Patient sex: M
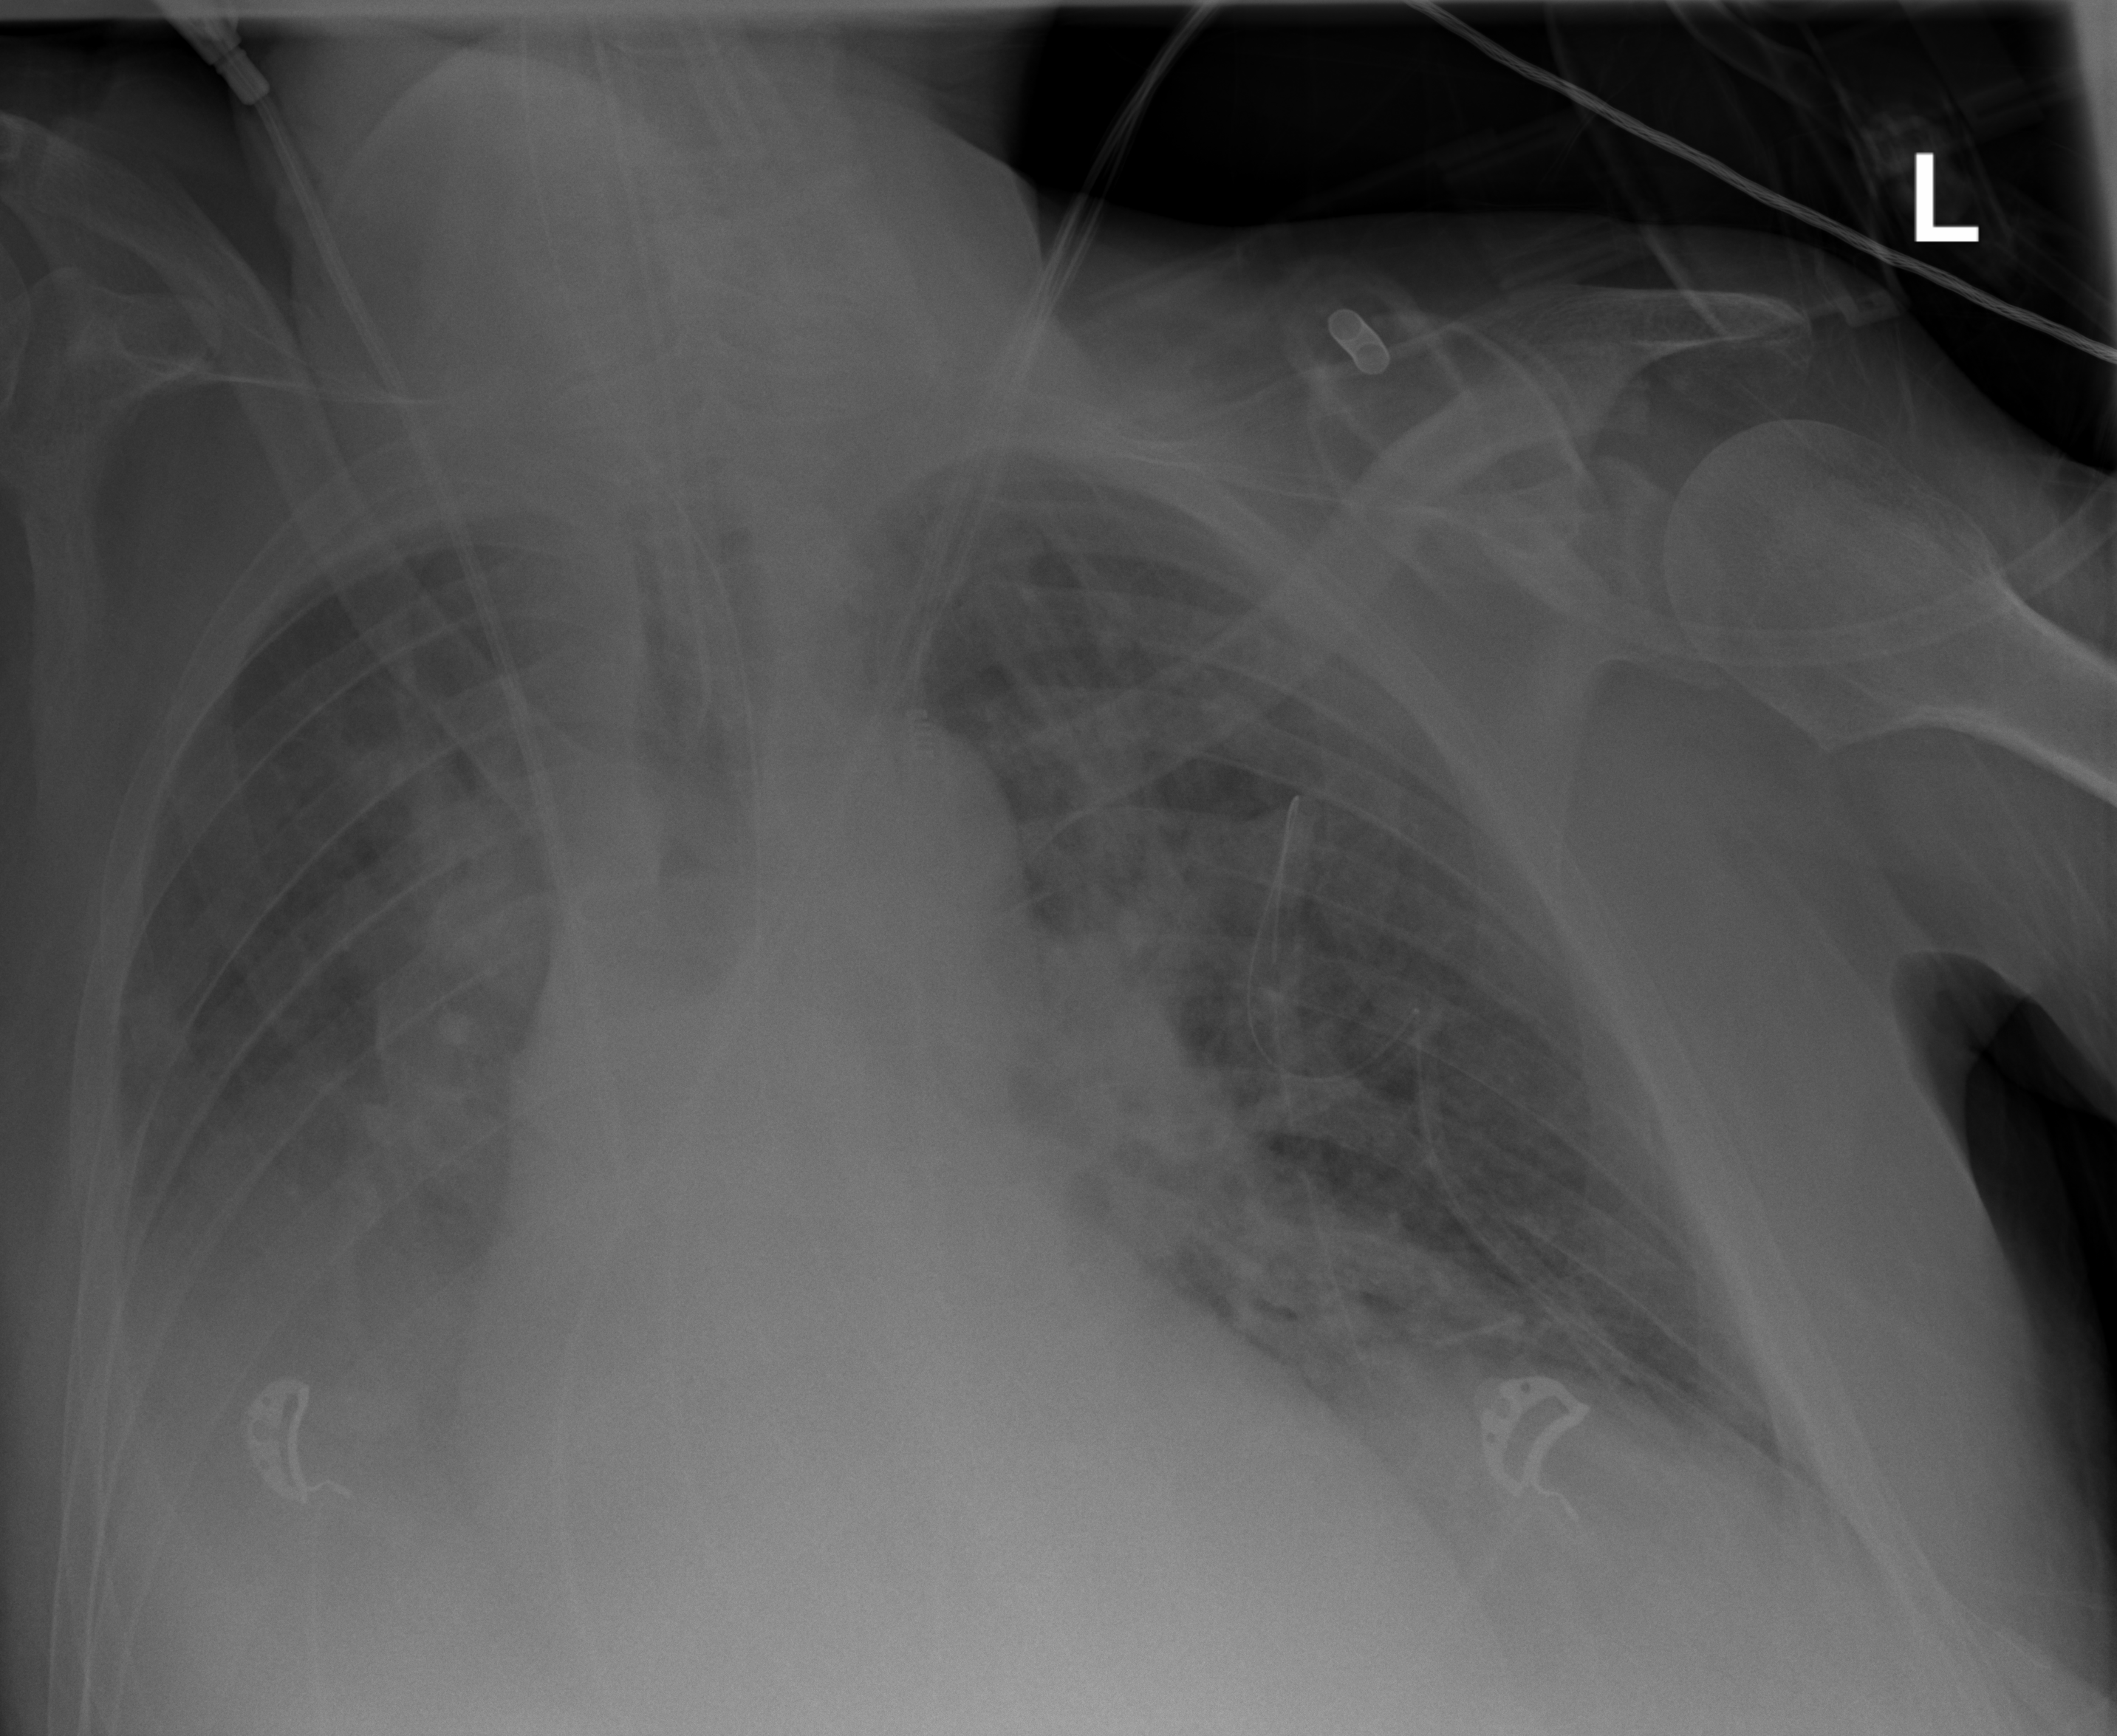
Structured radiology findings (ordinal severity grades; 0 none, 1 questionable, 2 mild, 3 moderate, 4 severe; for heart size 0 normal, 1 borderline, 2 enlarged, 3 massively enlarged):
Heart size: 3
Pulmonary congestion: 2
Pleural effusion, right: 2
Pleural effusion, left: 1
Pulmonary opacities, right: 2
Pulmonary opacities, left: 0
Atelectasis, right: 2
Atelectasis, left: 2